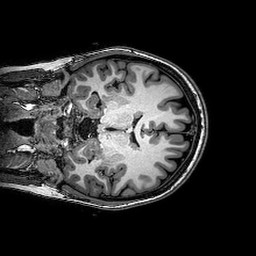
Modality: T1w
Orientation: coronal
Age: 23
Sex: female
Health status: healthy
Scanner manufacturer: philips
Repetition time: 0.008132 s
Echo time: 0.00372 s